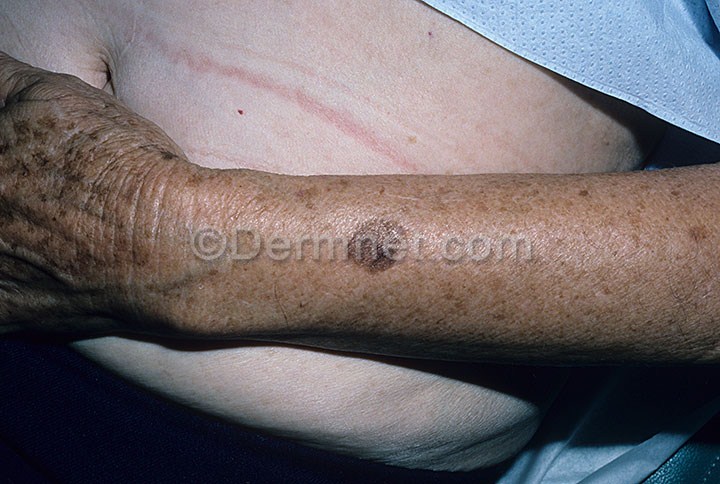
Disease: Light Diseases and Disorders of Pigmentation